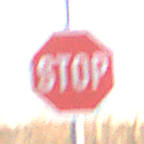
Verkehrszeichen: Stop
Umgebung: Outdoor, Nature
Tageszeit: SunriseSunset
Wetter: PartlyCloudy
Licht: Natural
Jahreszeit: NotSpecified
Kontrast: MediumContrast